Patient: sex M, age 63
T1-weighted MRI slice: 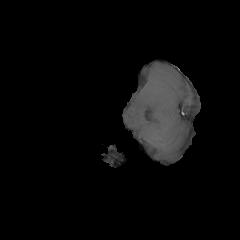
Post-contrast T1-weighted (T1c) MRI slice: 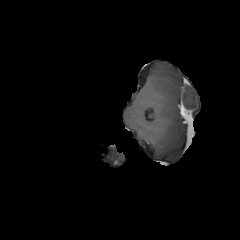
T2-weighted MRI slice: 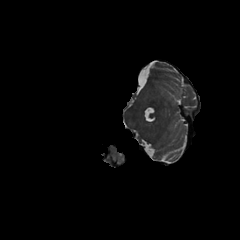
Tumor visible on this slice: no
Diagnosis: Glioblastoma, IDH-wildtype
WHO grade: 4